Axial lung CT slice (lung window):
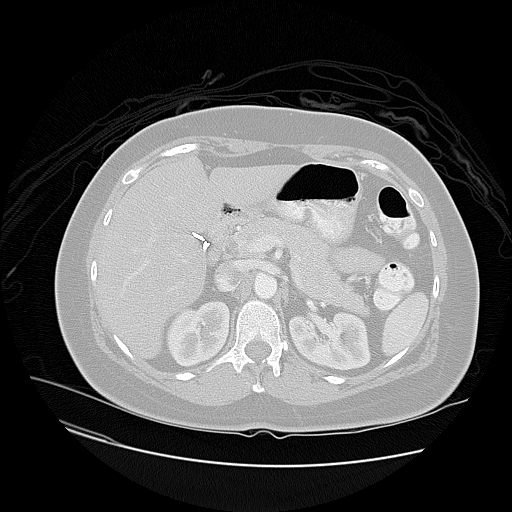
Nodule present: no